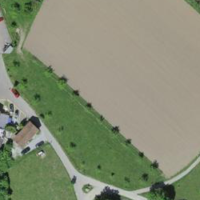
EUNIS habitat code: 24
Species observed at this site:
Allium ursinum
Chelidonium majus